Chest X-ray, AP view. Patient: 29 years old, sex F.
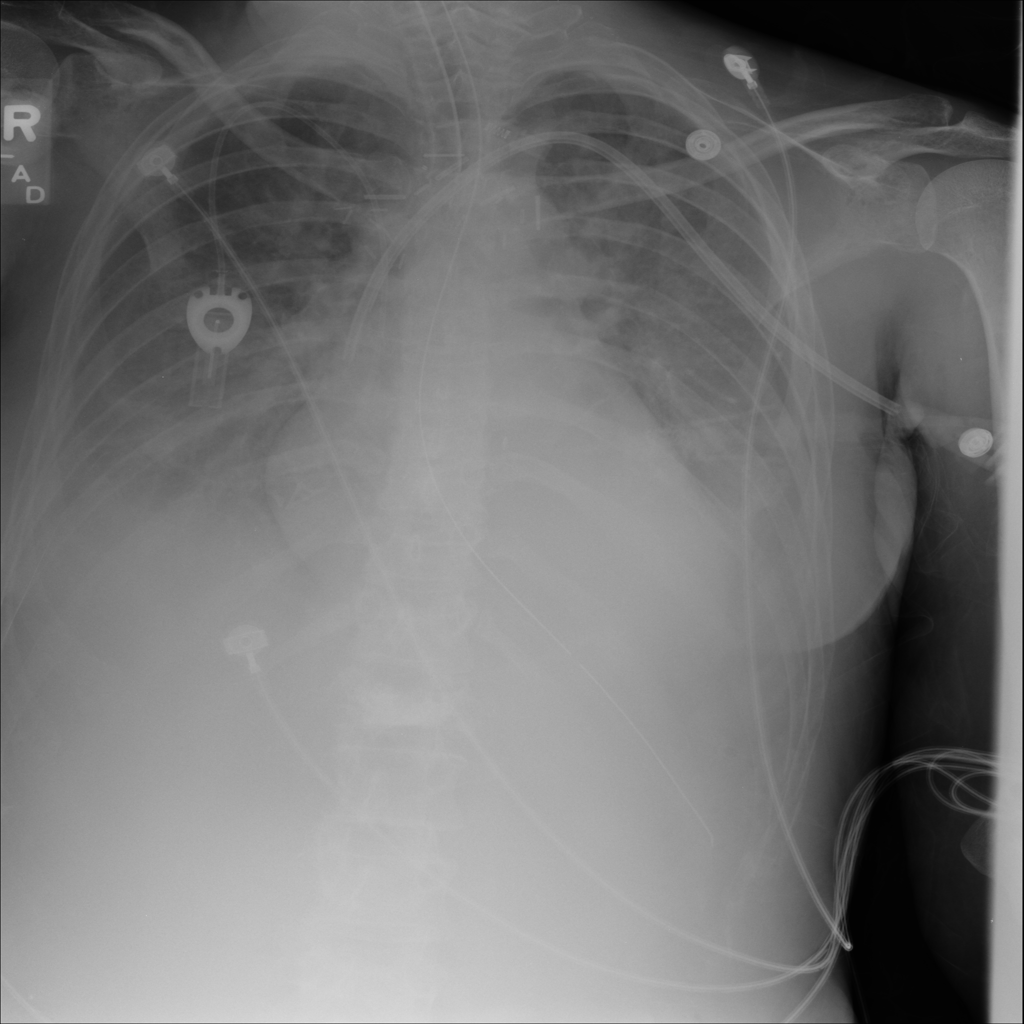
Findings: No Finding